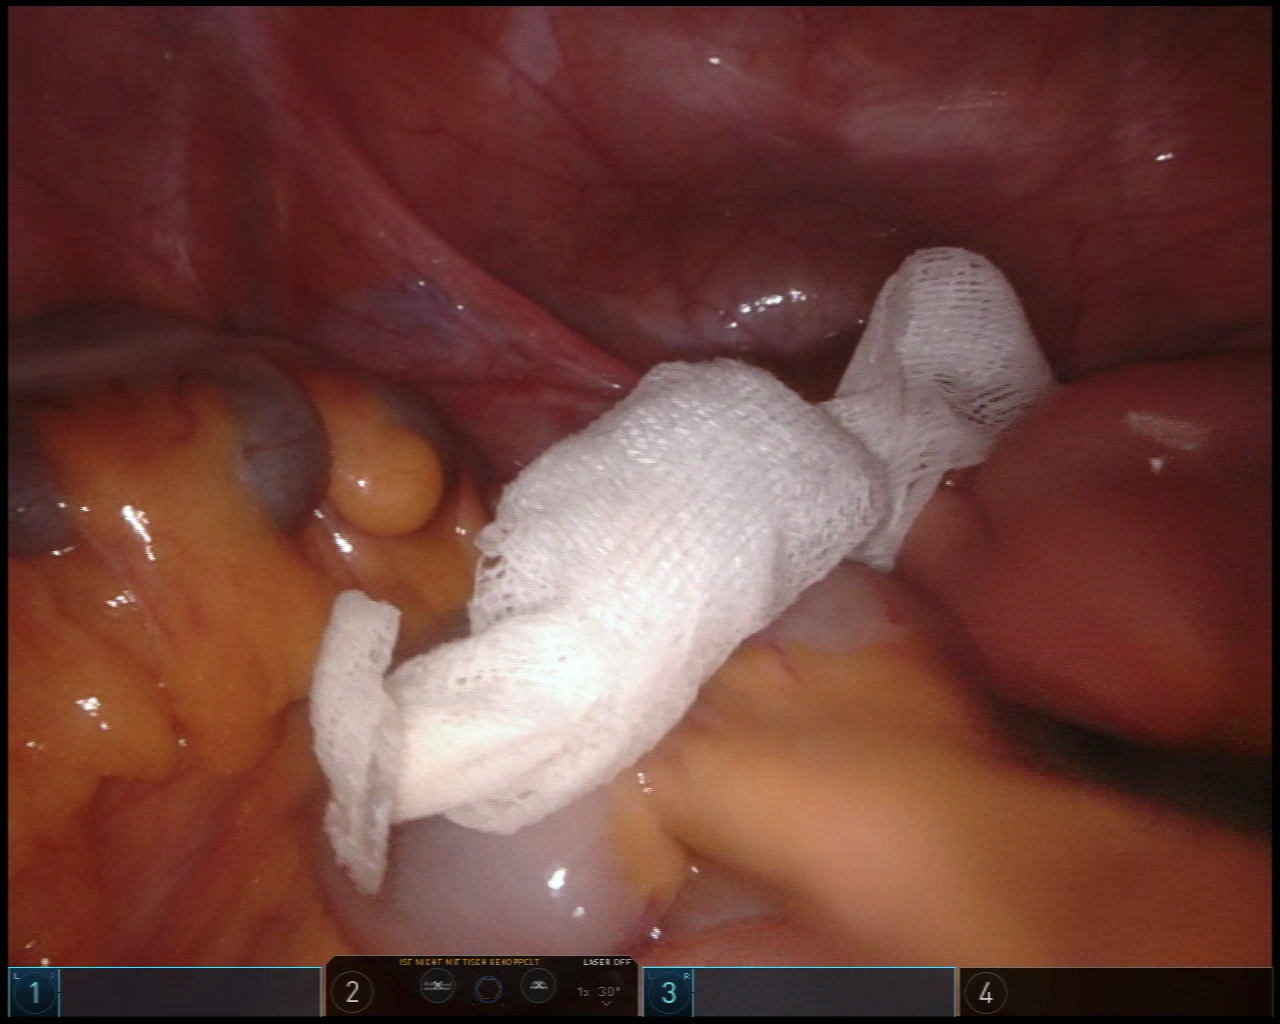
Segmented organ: small_intestine
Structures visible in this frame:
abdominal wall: yes
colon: yes
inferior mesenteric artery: no
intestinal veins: no
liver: no
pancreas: no
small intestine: yes
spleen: no
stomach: no
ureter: no
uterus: no
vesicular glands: no